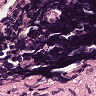
Metastatic tissue present: no